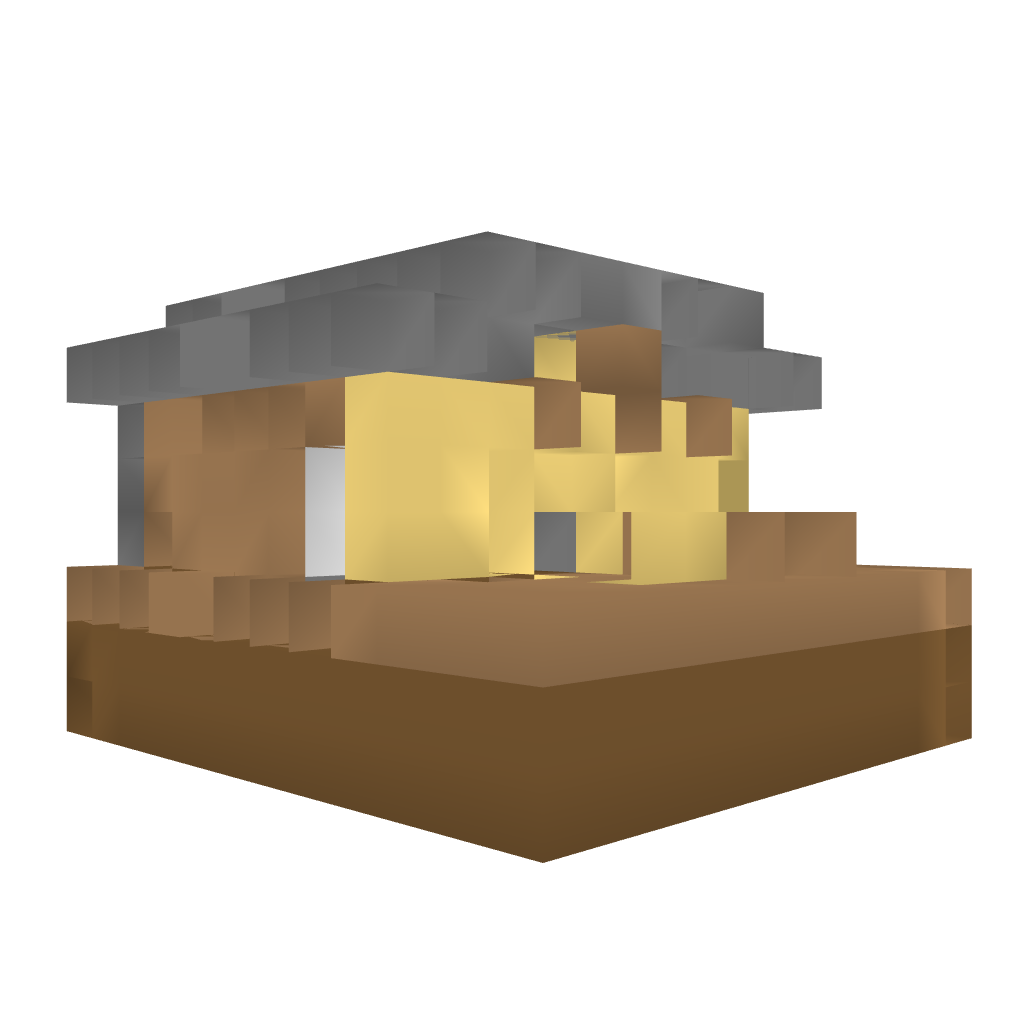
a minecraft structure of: Minecraft Sorting Machine bad low quality